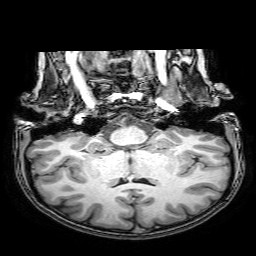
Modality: T1w
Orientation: sagittal
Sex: female
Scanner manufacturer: philips
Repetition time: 0.008186 s
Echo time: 0.00375 s